Question: My situation
- - - - - -
Problem with <URL> modules : I try to start the app but I get this error :

I do not understand why now give me this error, I've uploaded an update of my app with the same configuration and I have not had any problems
the ti.map modules requires Titanium SDK > 3.2.0 and xCode > 5
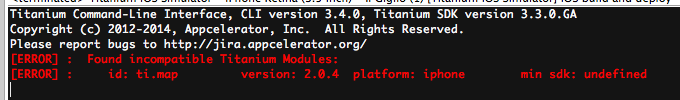
Answer: I think you have been hit by an "auto" update.... John Jardin has described a similar issue here: <URL>
Please let me know if it solves your issue?
/John